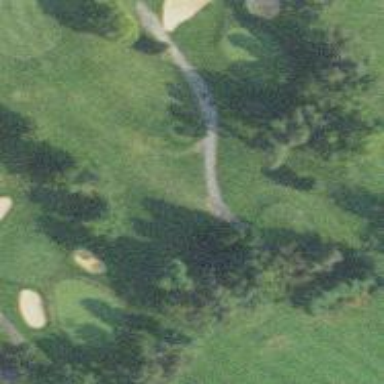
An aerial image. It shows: Footway that resembles golf path.